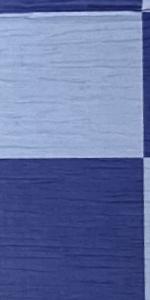
Label: Empty